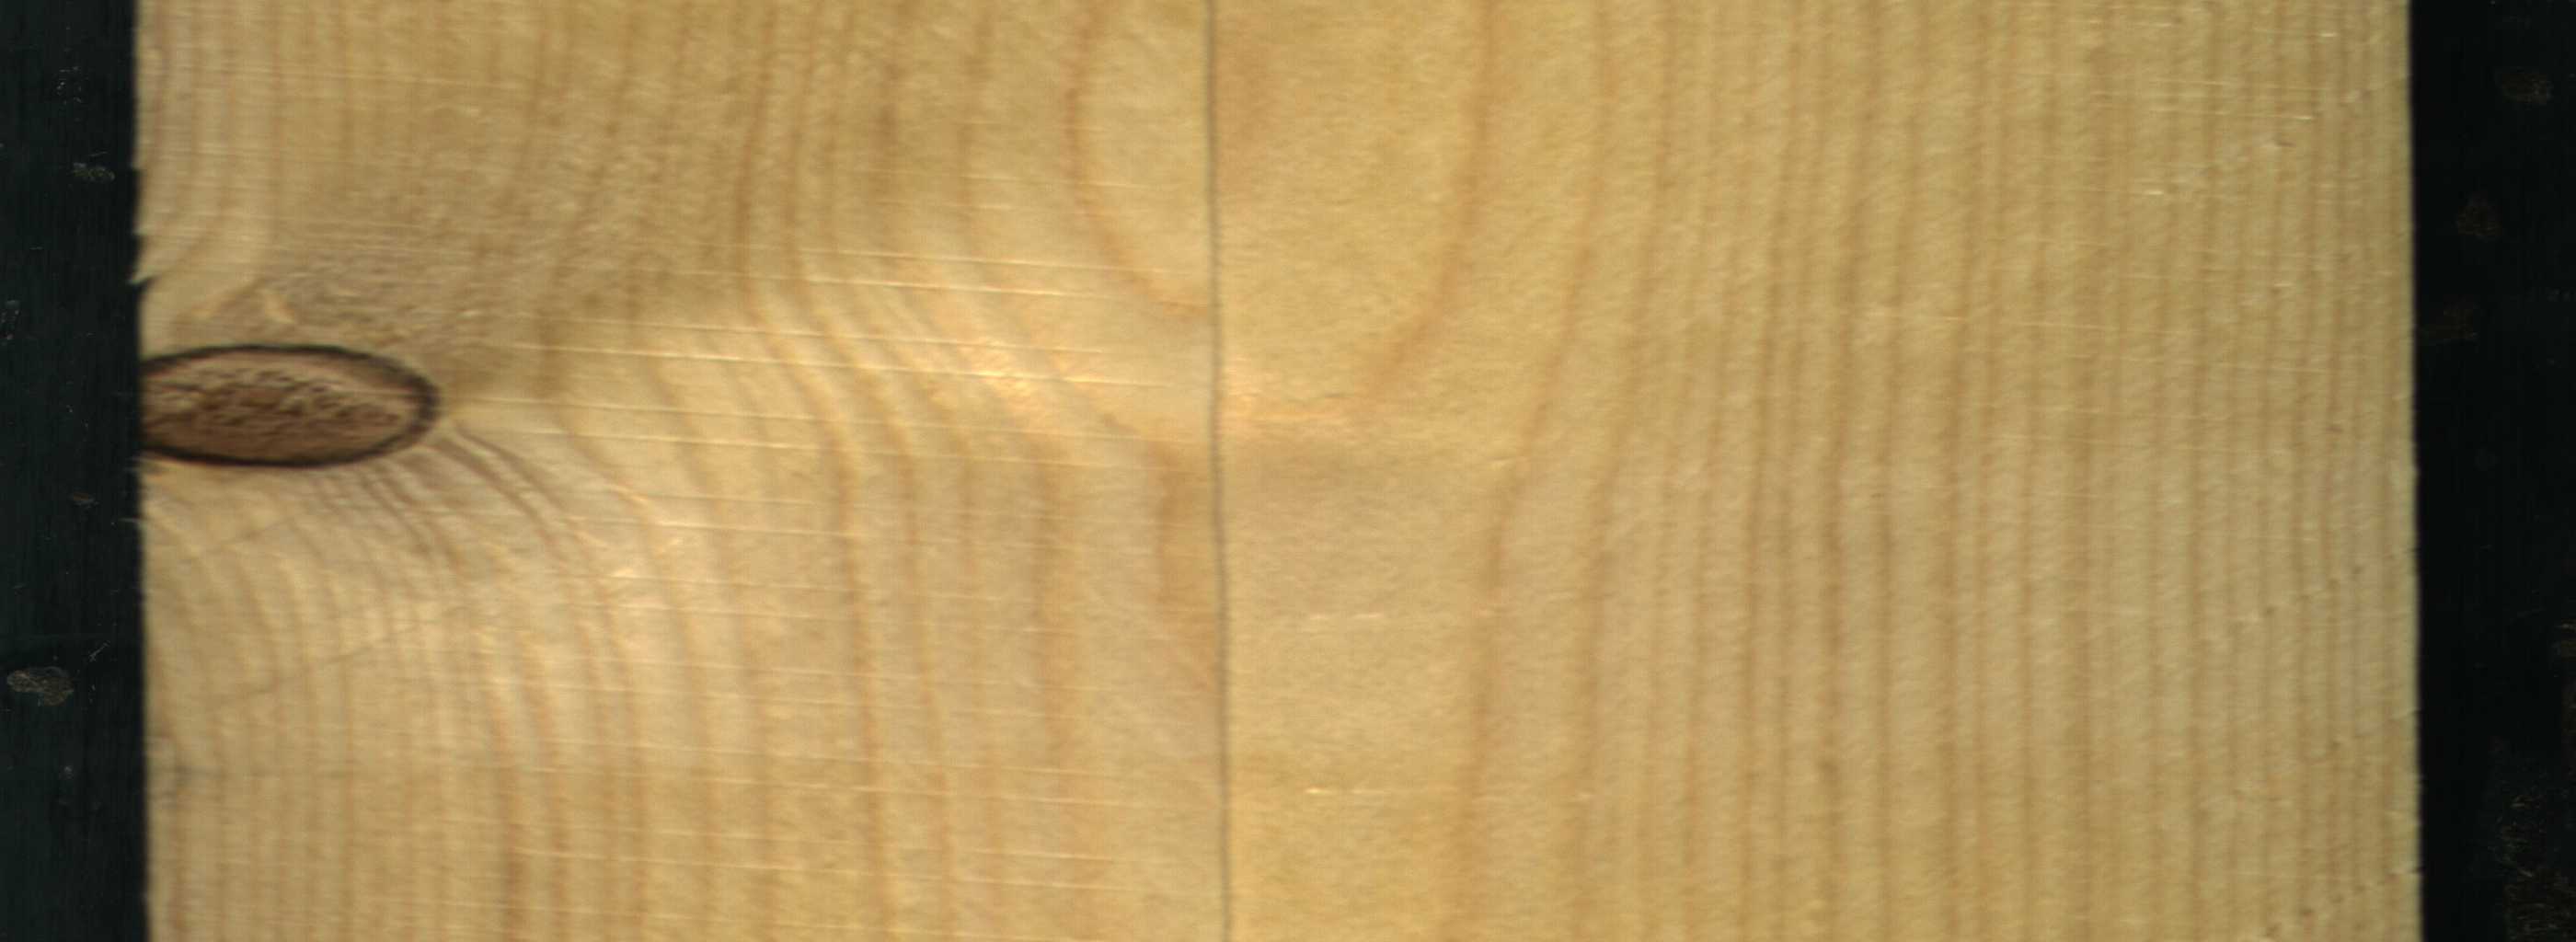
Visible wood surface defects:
Dead_Knot